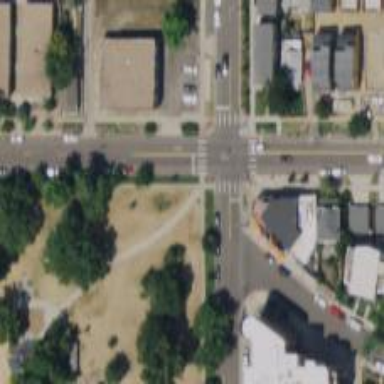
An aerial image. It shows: Footway crossing with zebra markings.